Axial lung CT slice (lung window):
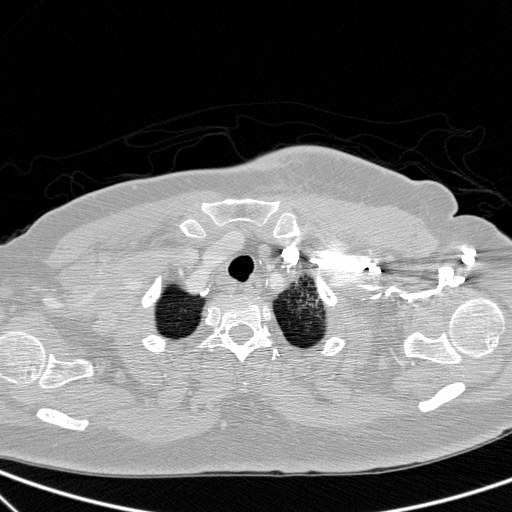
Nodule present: no